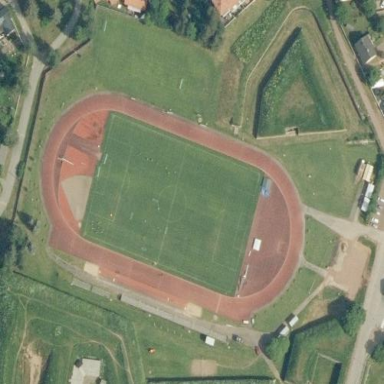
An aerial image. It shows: Athletics pitch for leisure land sports.